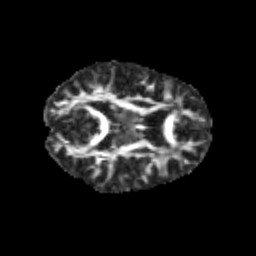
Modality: FA
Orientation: axial
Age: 12
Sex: female
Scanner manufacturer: siemens
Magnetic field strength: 3 T
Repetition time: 3.8 s
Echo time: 0.07 s